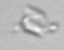
Label: detritus_transparent